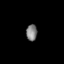
Tissue: lung
Cell type: Fibroblasts
Senescence score: 0.7178
Nuclear area (px): 171
Mean DAPI intensity: 130.263